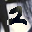
Label: 2